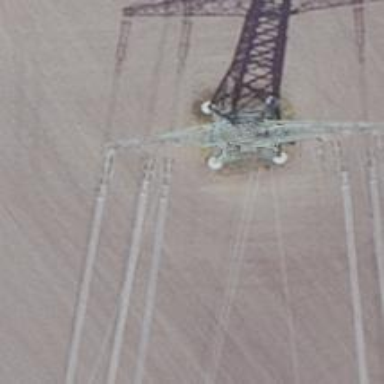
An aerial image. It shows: Lattice structure tower used for power distribution.